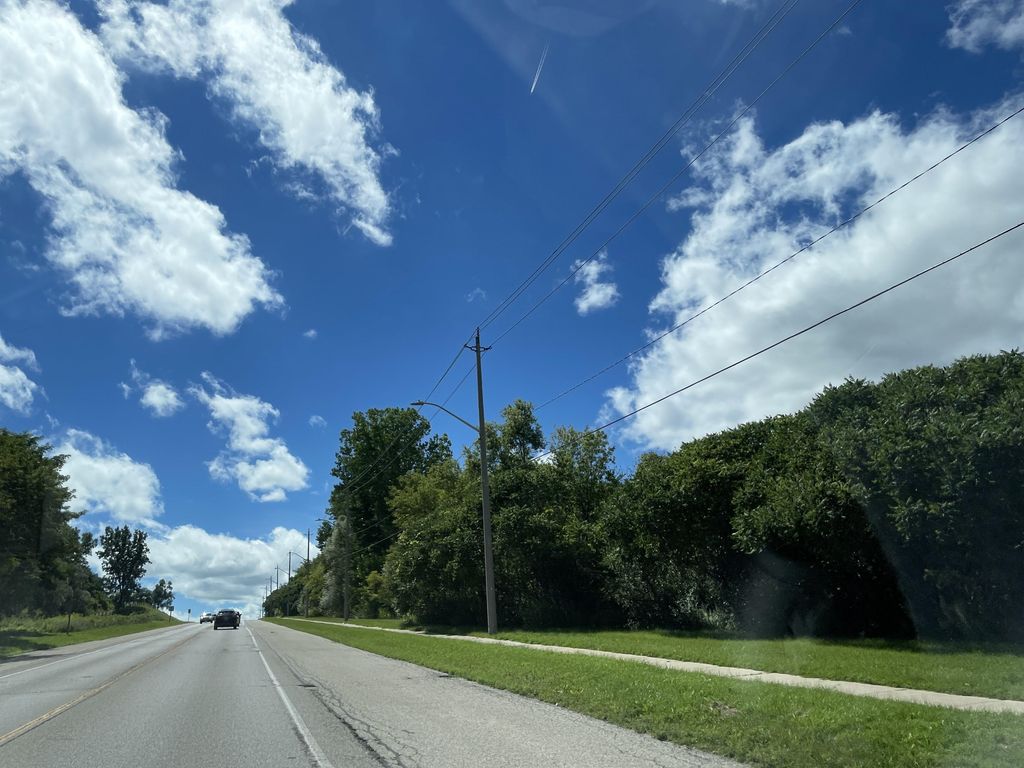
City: kitchener-waterloo